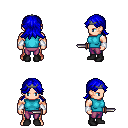
a pixel art fantasy rpg character, male body template, human, light skin, teal sleeveless shirt, magenta pants, blue loose hair, iron tiara, white cloth bracers, black shoes, dagger, four views (front, back, left, right), 2x2 character sprite sheet, small pixel art, hard edges, no anti-aliasing